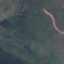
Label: HerbaceousVegetation